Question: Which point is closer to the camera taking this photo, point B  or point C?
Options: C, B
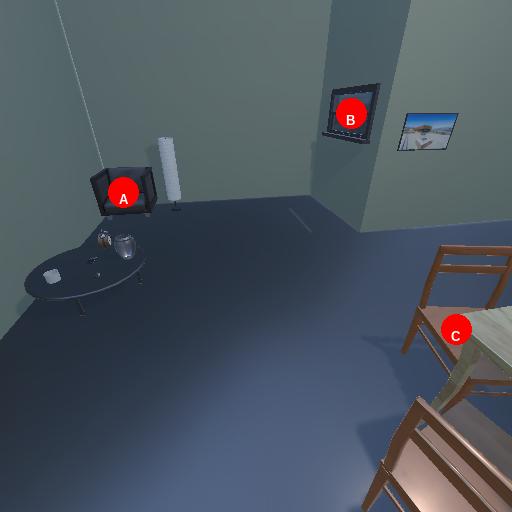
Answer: C